Interaction volume radius: 5 \u00c5
Interaction volume height: 15 \u00c5
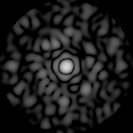
Disorder parameter: 0.8633